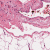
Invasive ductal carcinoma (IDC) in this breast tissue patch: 0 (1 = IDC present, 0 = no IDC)